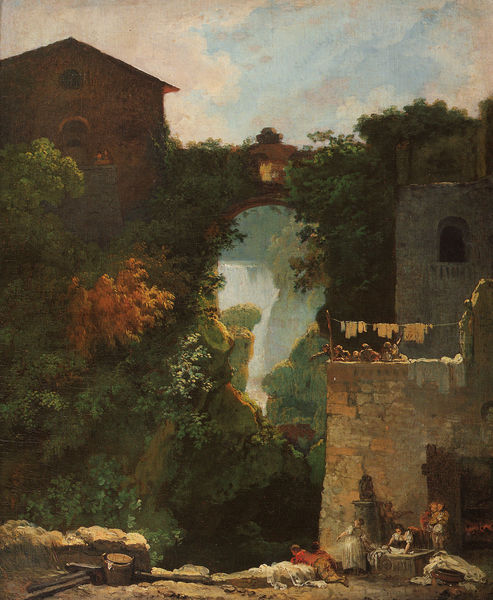
Titel: Les cascatelles de Tivoli, Die Wasserfälle von Tivoli
Künstler: Jean Honoré Fragonard
Standort: Paris
Institution: Musée du Louvre
Schlagwörter: blau, blätter, felsen, gemälde, himmel, schatten, wasser, weiß, wolken, bäume, fluss, frauen, gelb, grün, landschaft, menschen, mädchen, ocker, see, stadt, wäsche, braun, femmes, fenster, frau, holz, kleider, licht, männer, schwarz, strasse, szene, dach, gebäude, haus, rot, schloss, weg, wolke, beige, haube, malerei, hemd, hose, architektur, kleidung, stein, steine, öl, bach, häuser, nass, natur, brücke, büsche, gebüsch, sonne, sträucher, figur, familie, pflanzen, gebeugt, wald, wasserfall, brunnen, genre, kinder, turm, ranken, statue, deutschland, balkon, sommer, bogen, italien, ort, trocknen, vedute, wäscheleine, leine, trocken, berge, bergig, gebirge, dorf, giebel, mauer, ziegel, schlucht, figuren, rundbogen, romantik, sturzbach, vert, korb, lciht, balken, junge, tor, bögen, waschen, spitzweg, ruine, deckel, knabe, burg, durchblick, gefäss, rundfenster, torbogen, abgrund, aquatinta, fass, hauben, zuber, gemäuer, wärme, beugen, bewachsen, maison, has, fall, gebirgsbach, laubbäume, kostüme, trog, tränke, bottich, carl, tirol, waschzuber, armut, romantisme, nature, paysage, brunne, bäuerlich, sonnen, enfant, satteldach, oculus, okulus, architecture, arche, kastell, feucht, arbres, wäscherinnen, wäscherin, ligend, linge, meran, nogen, orfschaft, pont, provence, romantique, stromm, strssa, waschweiber, mur, tivoli, sauvage, feuillage, ruines, er, minder, lavage, auatinta, wasserfll